Interaction volume radius: 5 \u00c5
Interaction volume height: 35 \u00c5
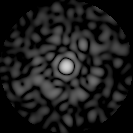
Disorder parameter: 0.8361